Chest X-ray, PA view. Patient: 32 years old, sex M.
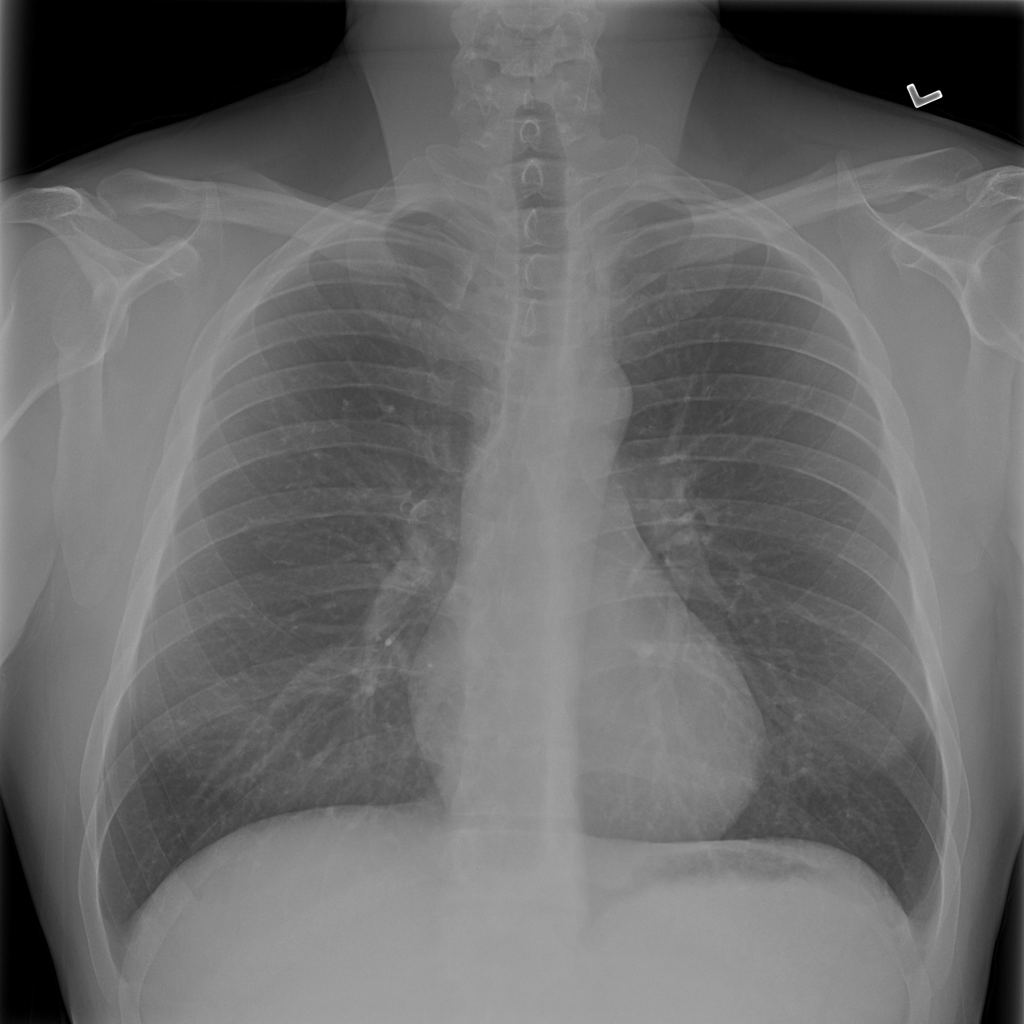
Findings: No Finding